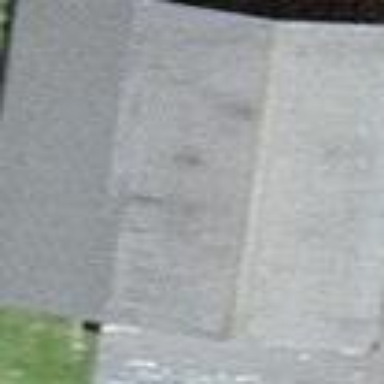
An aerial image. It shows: Barn.